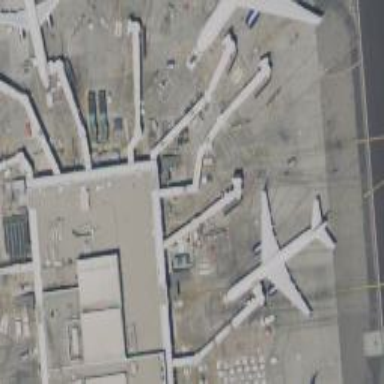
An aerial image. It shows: Airport gate.